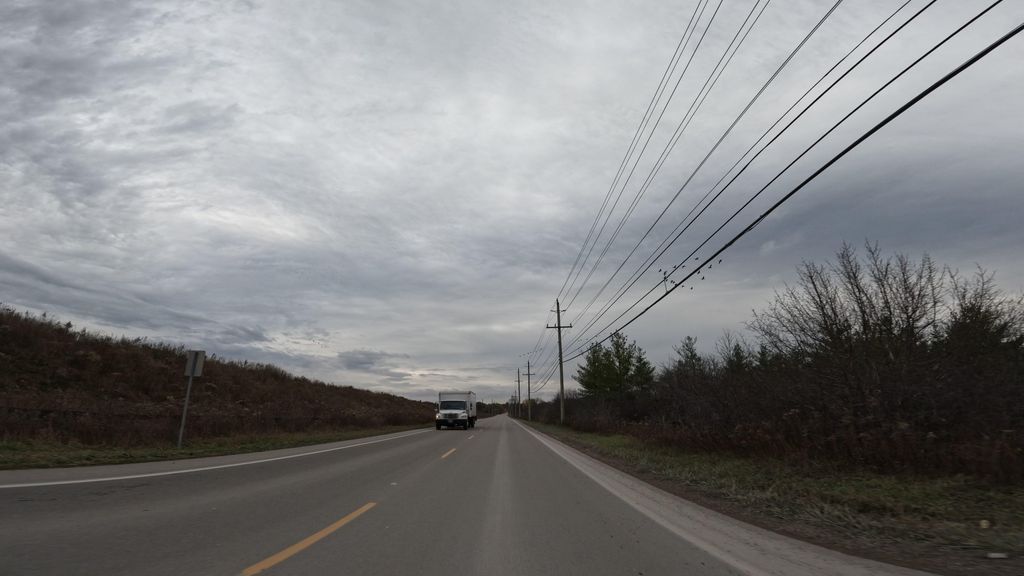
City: hamilton